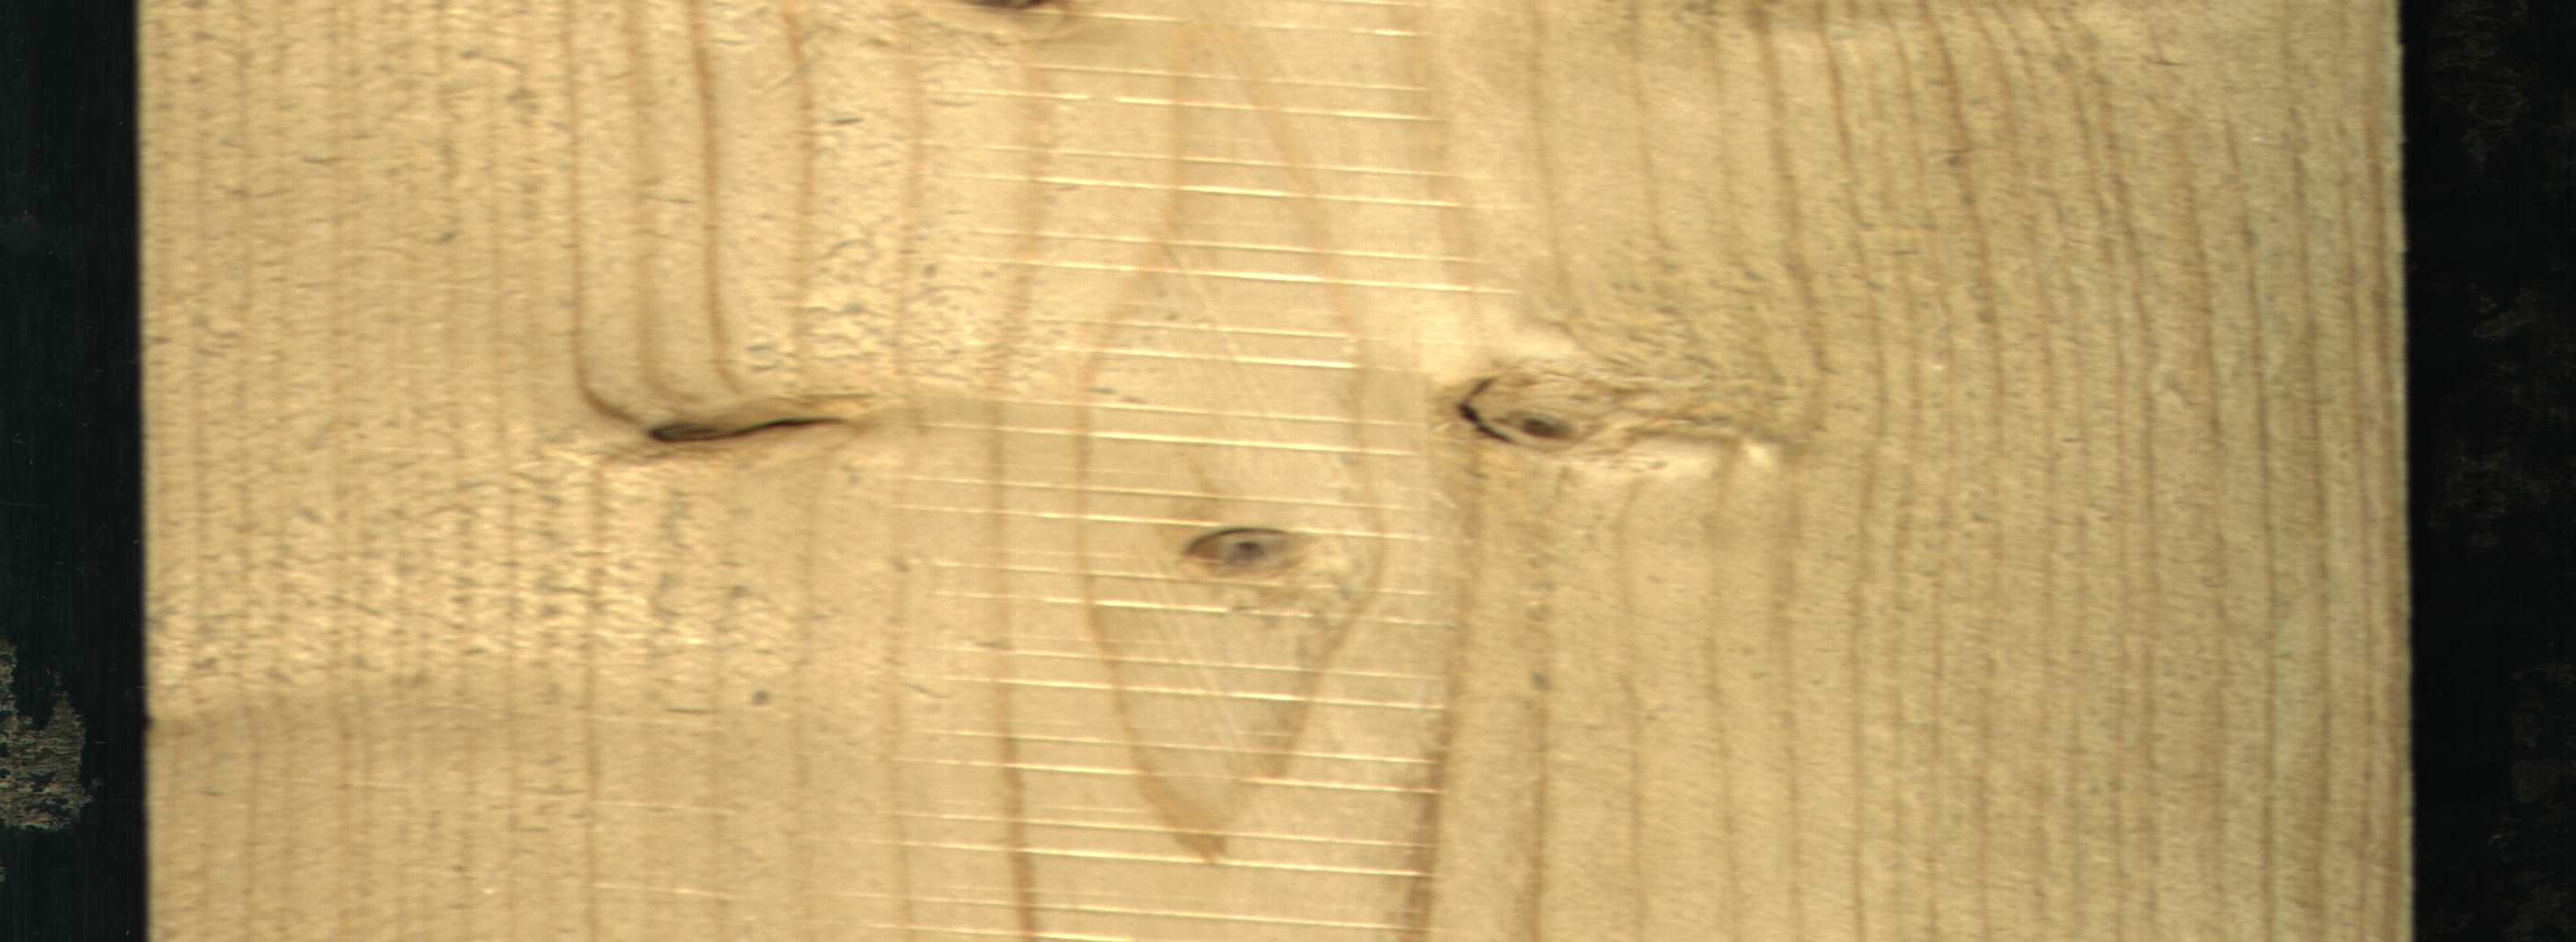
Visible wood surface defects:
Crack
Dead_Knot
Live_Knot
Live_Knot
Live_Knot